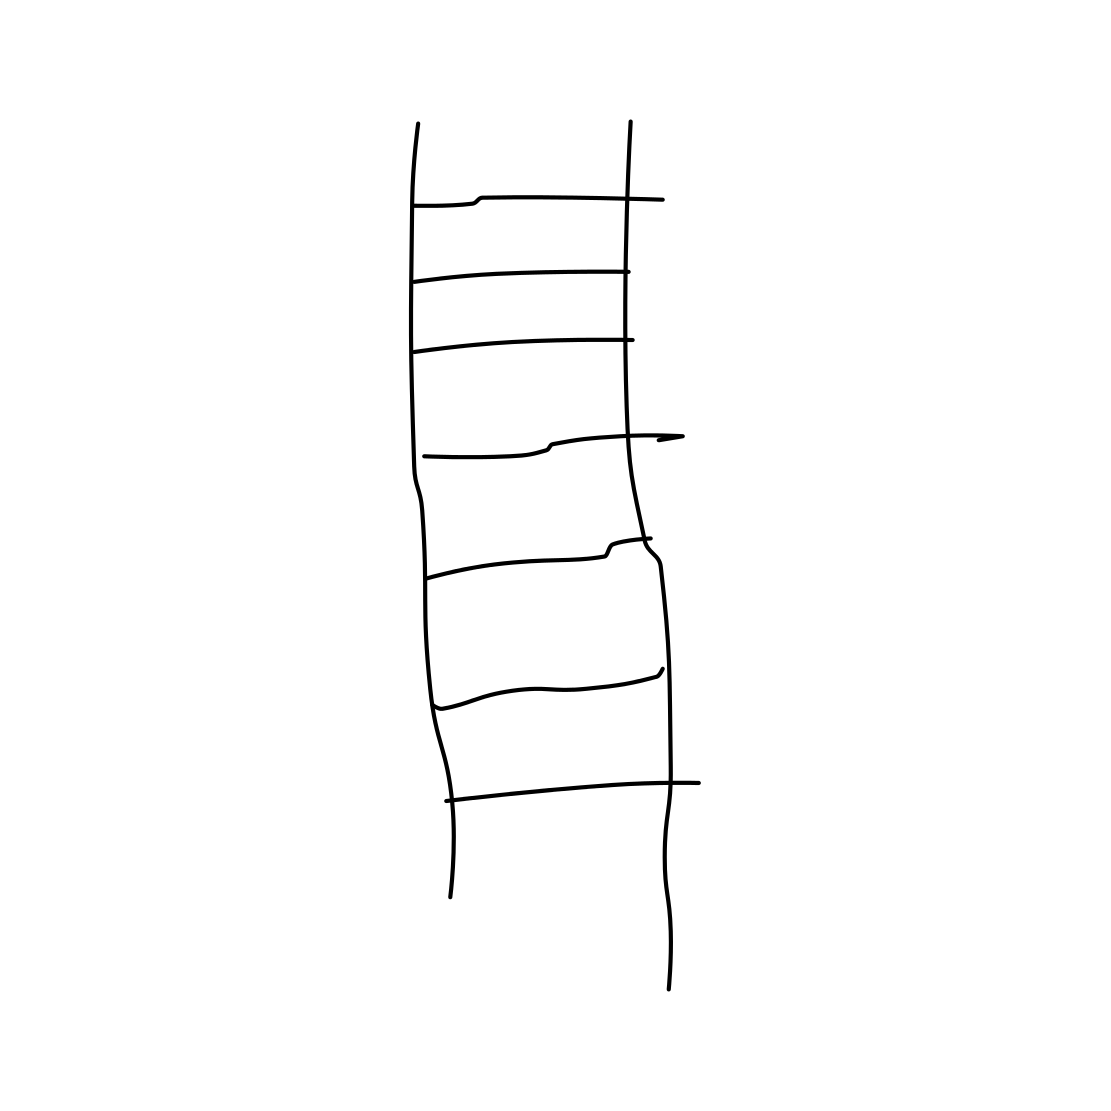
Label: ladder